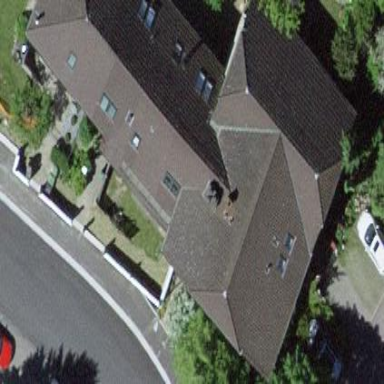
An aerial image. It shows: Residential building.